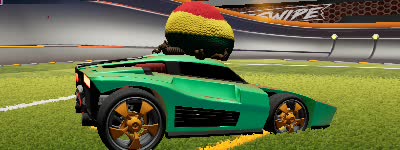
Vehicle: breakout